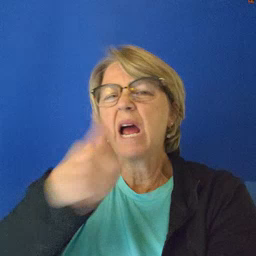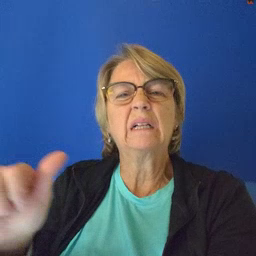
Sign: any